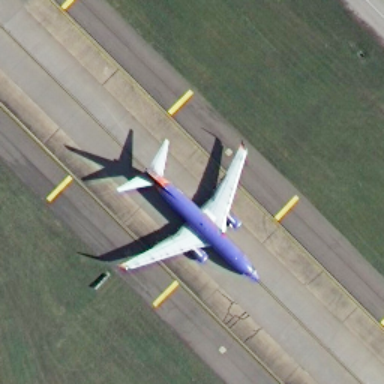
There is an airplane on the runway .